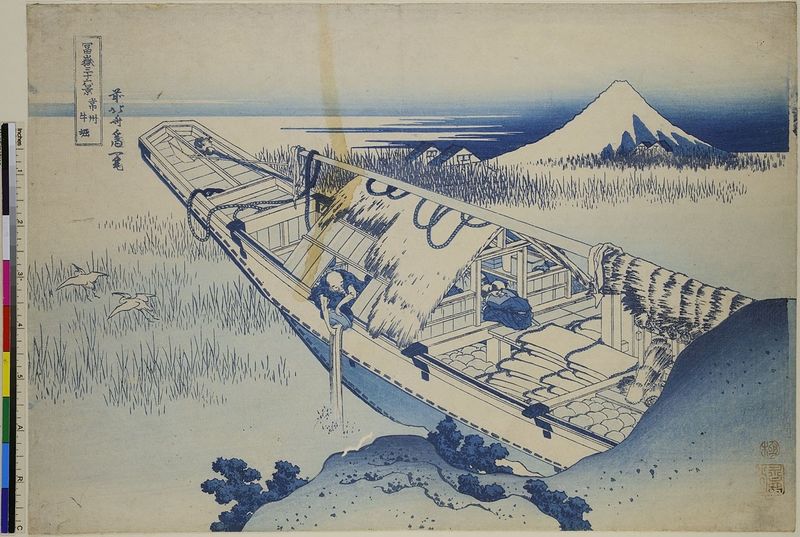
Titel: Ushibori in der Provinz Joshu, Blatt 20 aus der Serie: 36 Ansichten des Fuji
Künstler: Katsushika Hokusai
Standort: Hamburg
Institution: Museum für Kunst und Gewerbe Hamburg
Schlagwörter: berg, wasser, gras, schilf, vögel, pflanzen, boot, holzschnitt, japan, schiff, fischer, berge, gebirge, vegetation, kutter, vulkan, seil, asien, druckgraphik, druckgrafik, kranich, reiher, zeit, farbholzschnitt, edo, fuji, fujijama, fujiyama, reproduktionen, volcano, druckerzeugnisse, pflanzenabbildung, küste, volcan, wasservögel, wattland